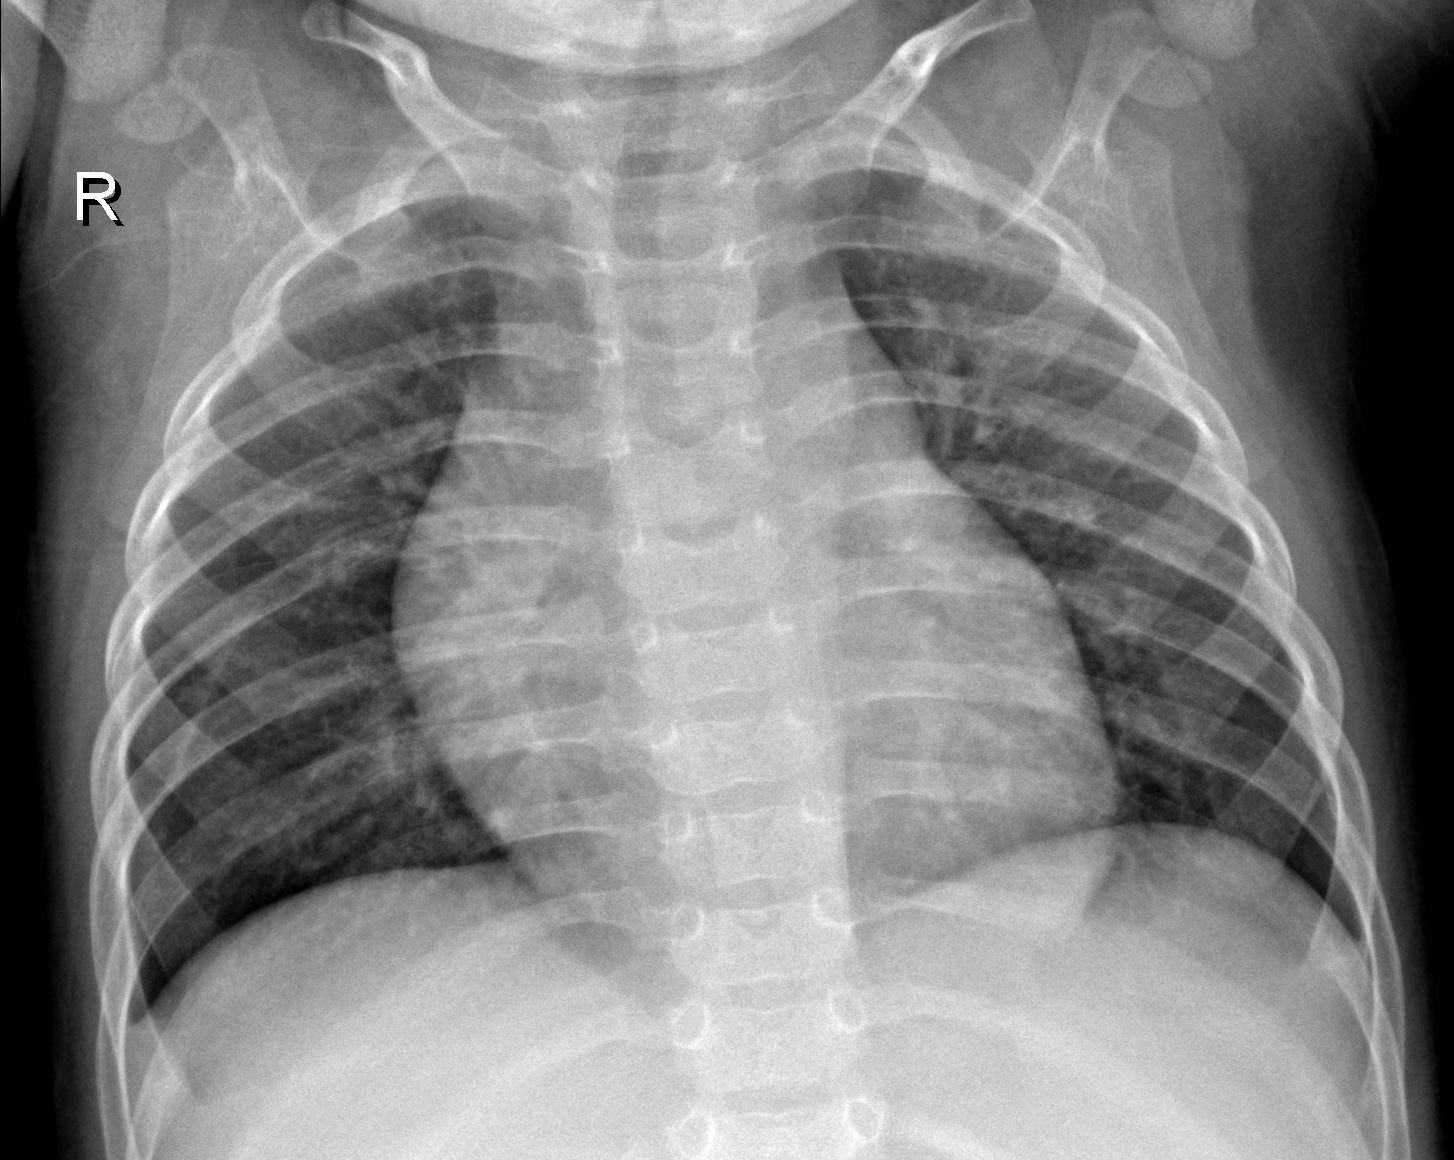
Diagnosis: NORMAL